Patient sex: M
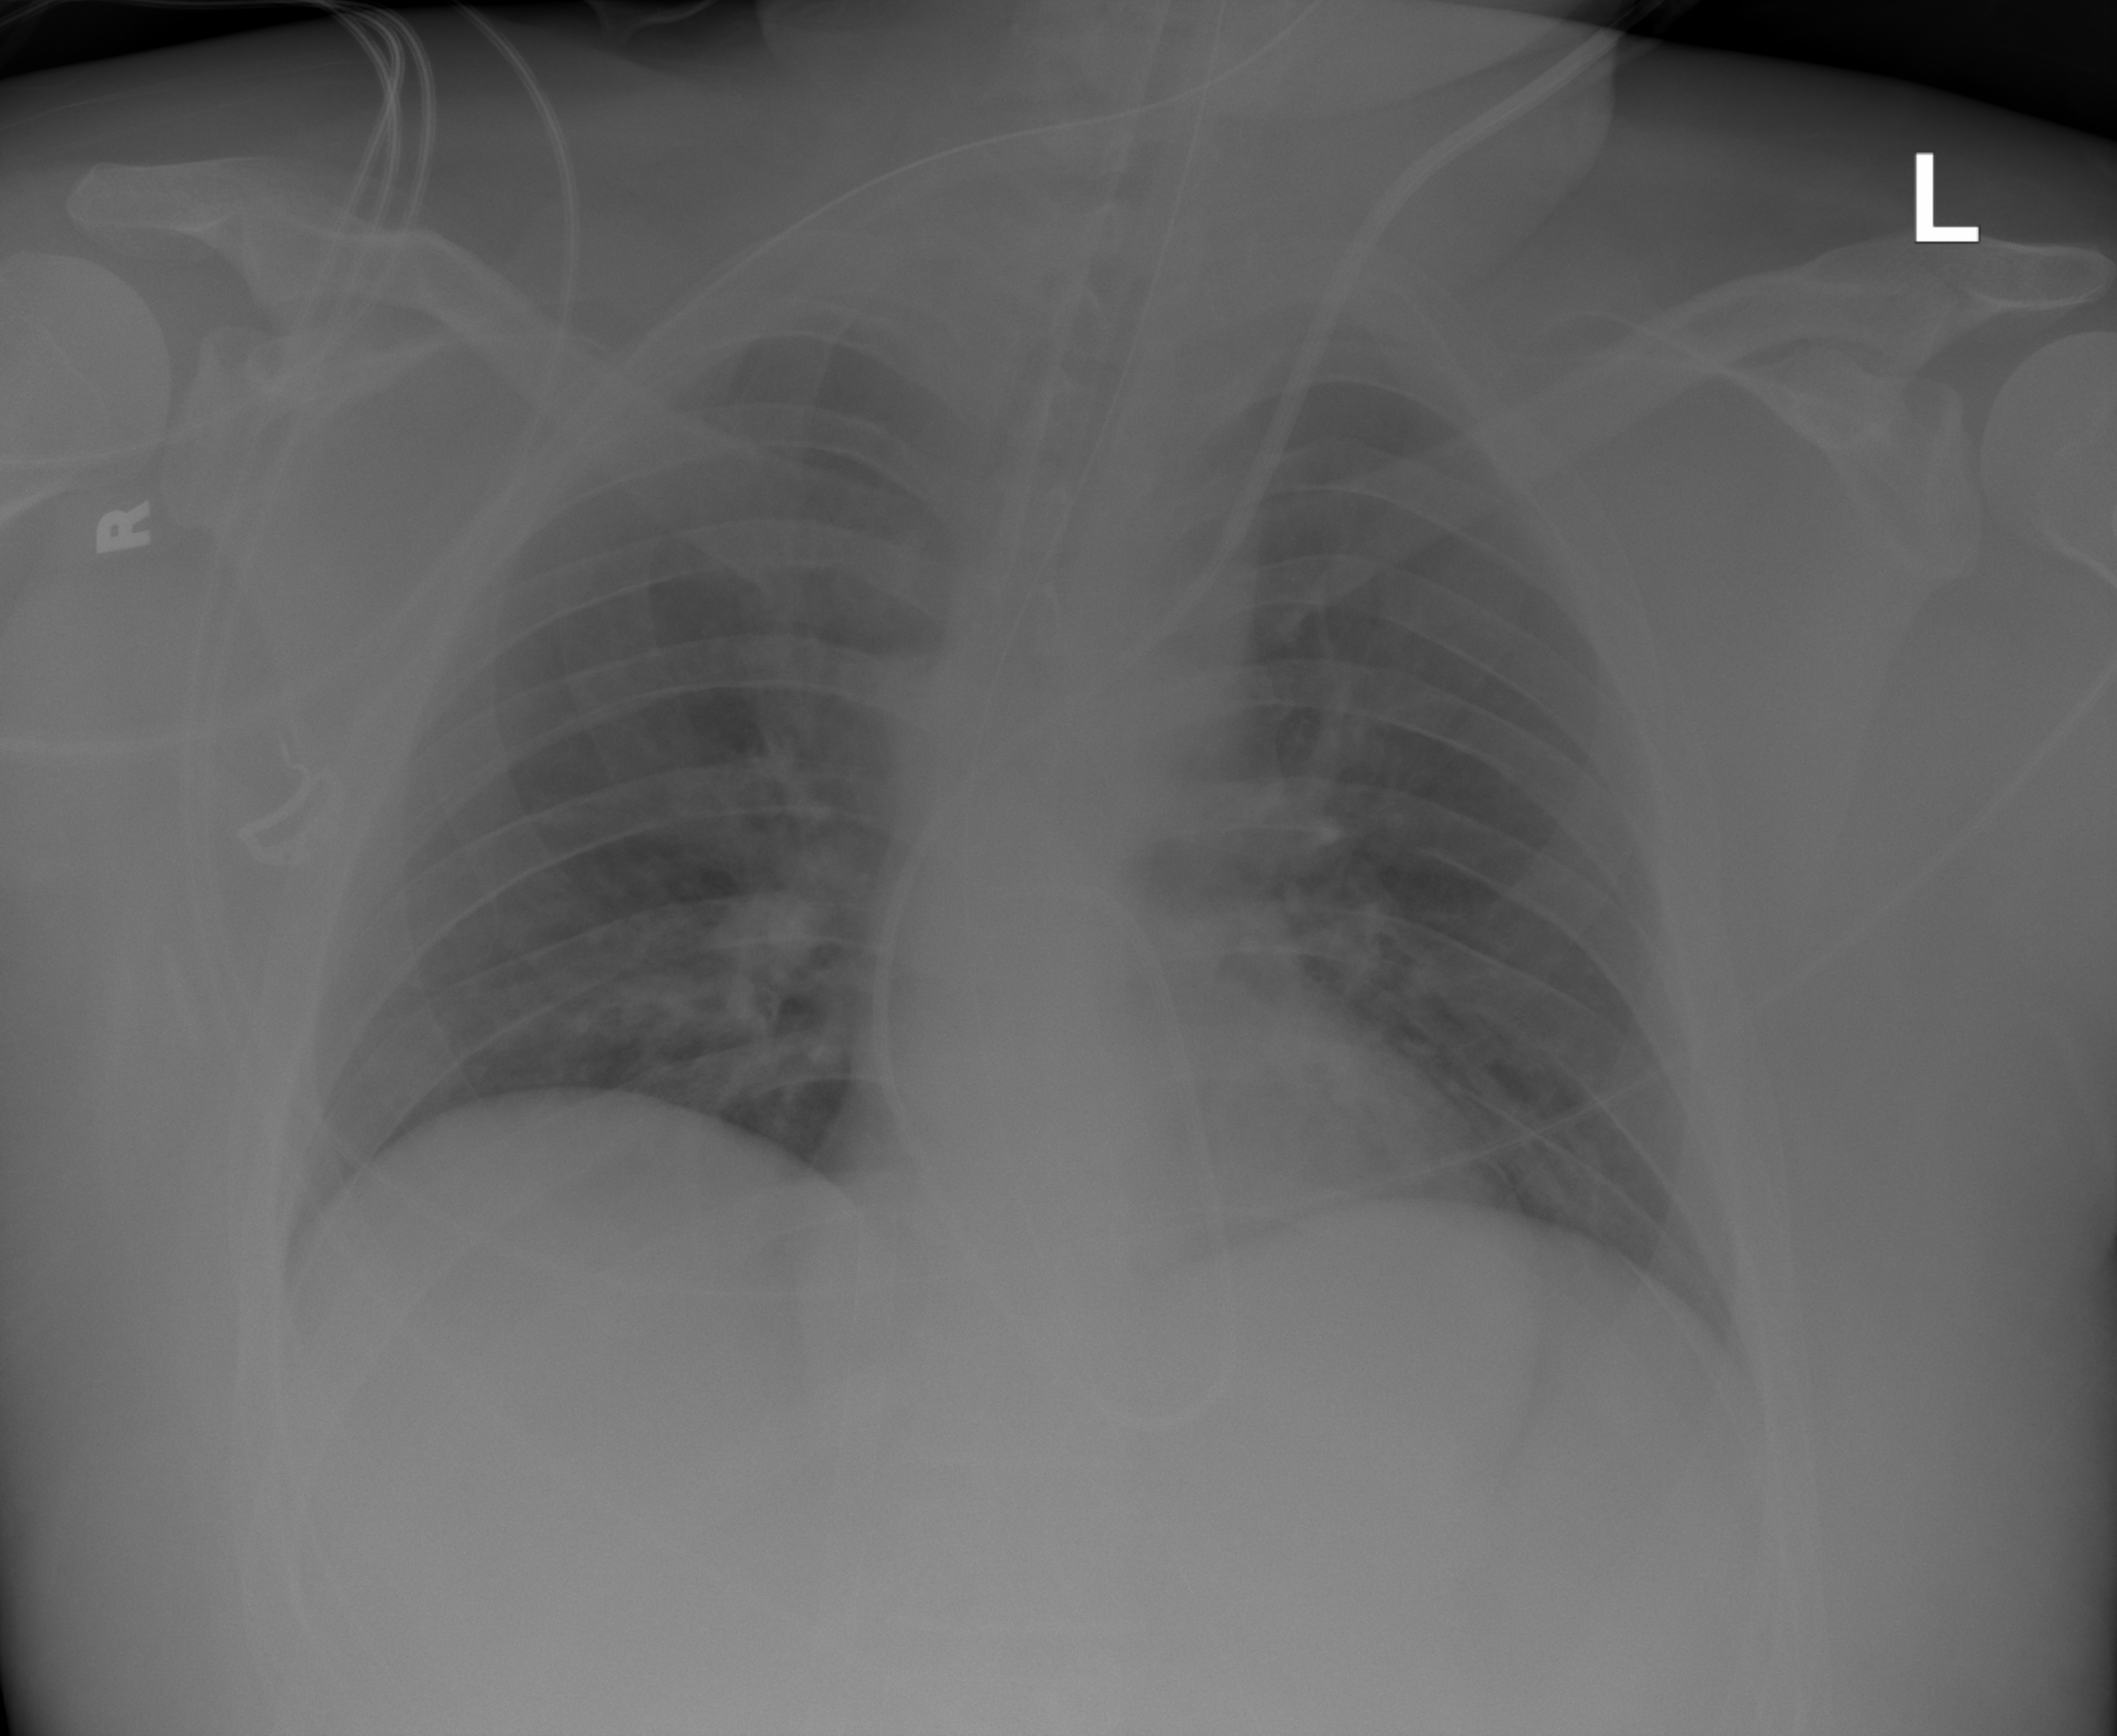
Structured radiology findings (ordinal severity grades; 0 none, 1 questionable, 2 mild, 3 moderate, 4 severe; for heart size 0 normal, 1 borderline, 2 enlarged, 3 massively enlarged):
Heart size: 0
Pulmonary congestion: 2
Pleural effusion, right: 0
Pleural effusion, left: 0
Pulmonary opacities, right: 0
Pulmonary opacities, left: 0
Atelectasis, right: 0
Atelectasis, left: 0